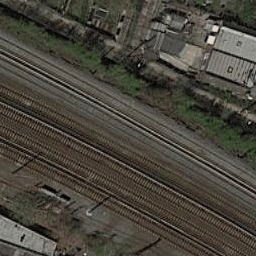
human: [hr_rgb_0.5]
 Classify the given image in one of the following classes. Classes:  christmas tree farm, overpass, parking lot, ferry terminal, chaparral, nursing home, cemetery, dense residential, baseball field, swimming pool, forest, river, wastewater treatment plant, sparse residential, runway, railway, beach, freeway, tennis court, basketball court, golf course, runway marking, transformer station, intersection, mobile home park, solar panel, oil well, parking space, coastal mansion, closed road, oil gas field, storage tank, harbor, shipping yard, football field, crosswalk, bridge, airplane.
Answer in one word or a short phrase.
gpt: railway